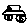
Label: car